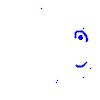
Particle: pion